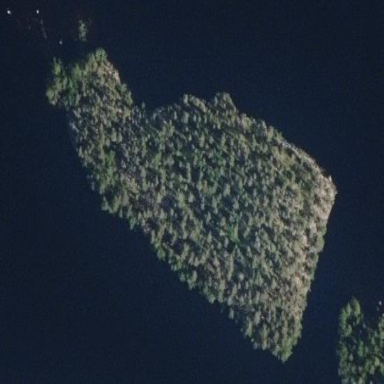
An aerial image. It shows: Islet.